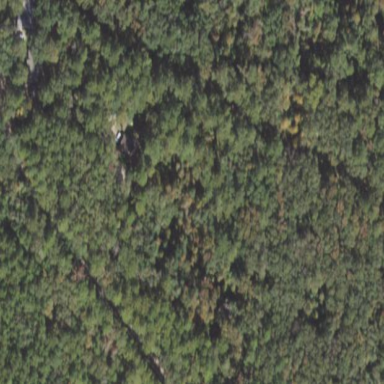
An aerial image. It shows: Mixed woodland with various types of leaves.